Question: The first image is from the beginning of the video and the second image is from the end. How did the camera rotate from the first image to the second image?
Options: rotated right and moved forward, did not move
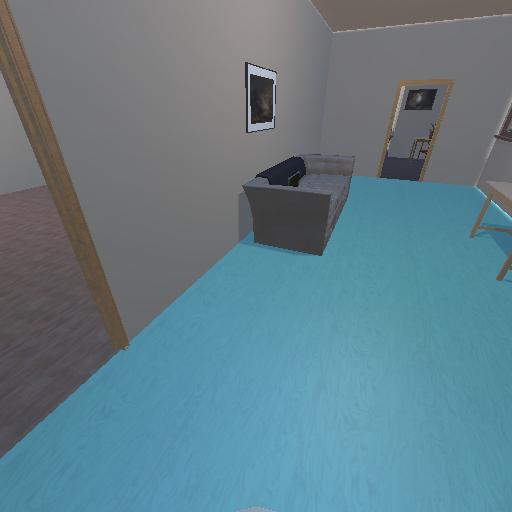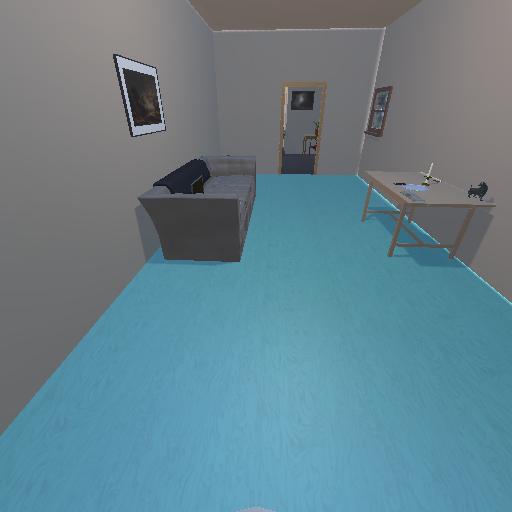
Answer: rotated right and moved forward